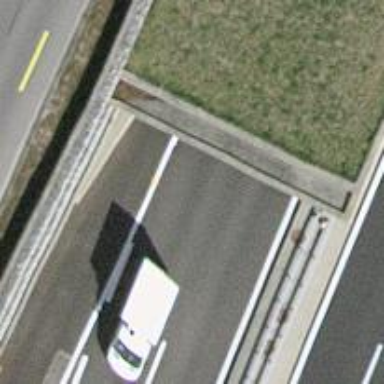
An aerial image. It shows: Motorway.